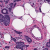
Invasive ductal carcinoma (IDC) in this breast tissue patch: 1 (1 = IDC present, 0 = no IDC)